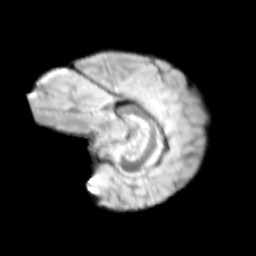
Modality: T2w
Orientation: sagittal
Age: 12
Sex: female
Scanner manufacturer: siemens
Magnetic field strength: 3 T
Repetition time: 3.8 s
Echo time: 0.07 s